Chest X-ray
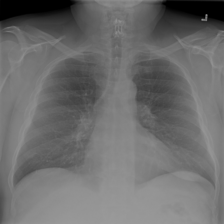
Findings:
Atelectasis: negative
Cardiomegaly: negative
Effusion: negative
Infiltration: negative
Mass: negative
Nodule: negative
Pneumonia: negative
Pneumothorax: negative
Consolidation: negative
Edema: negative
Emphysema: negative
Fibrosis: negative
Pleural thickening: negative
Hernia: negative